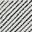
Piece: xx